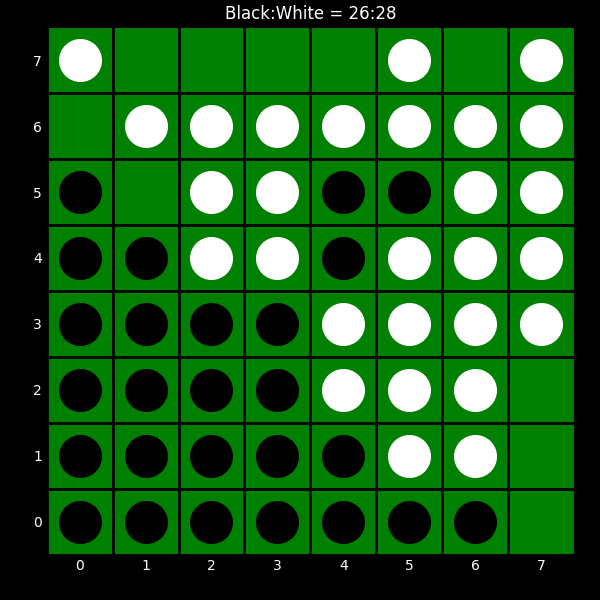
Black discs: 26
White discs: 28